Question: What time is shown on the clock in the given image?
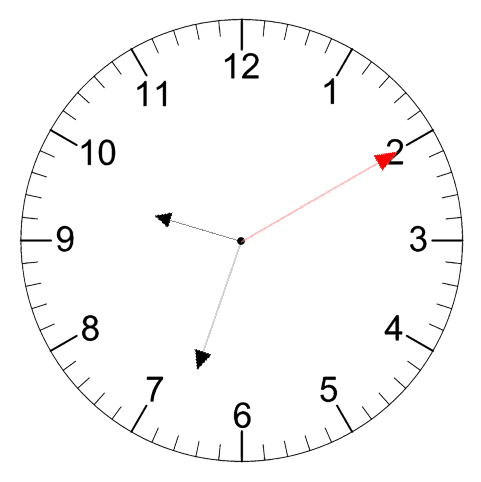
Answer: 09:33:10